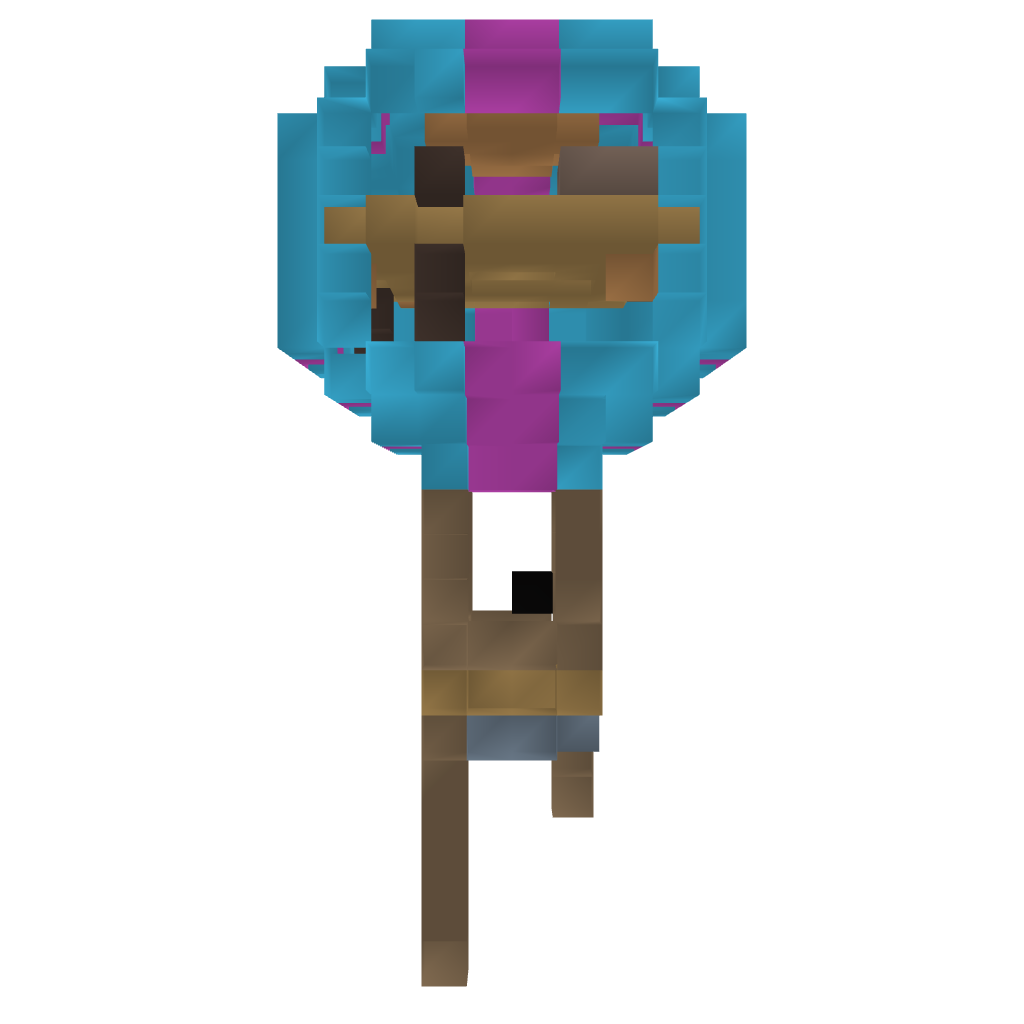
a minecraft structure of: Hot air balloon